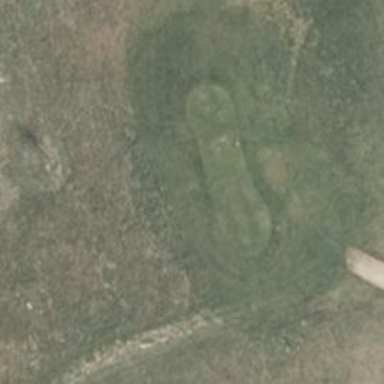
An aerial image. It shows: Golf tee.